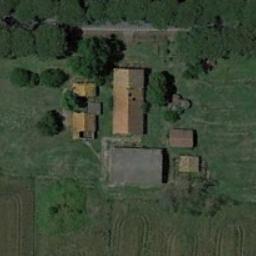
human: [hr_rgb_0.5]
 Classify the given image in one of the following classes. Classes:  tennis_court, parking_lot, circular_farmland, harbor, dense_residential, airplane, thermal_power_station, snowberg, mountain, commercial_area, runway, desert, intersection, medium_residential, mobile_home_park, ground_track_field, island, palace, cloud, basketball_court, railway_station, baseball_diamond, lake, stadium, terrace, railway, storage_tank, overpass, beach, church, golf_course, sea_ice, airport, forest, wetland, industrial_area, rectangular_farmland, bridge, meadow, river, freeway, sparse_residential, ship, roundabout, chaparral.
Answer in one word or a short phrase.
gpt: sparse_residential